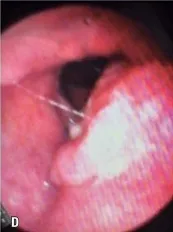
Laryngoscopy images evidentiating the left vocal fold presenting vegetative and infiltrative lesion in the vestibular fold that reaches the petiole of the epiglottis. Fixation and immobility of the left vocal fold was observed. The right vocal fold had normal mobility and no mucosal lesion.
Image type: endoscopy (airway_endoscopy)